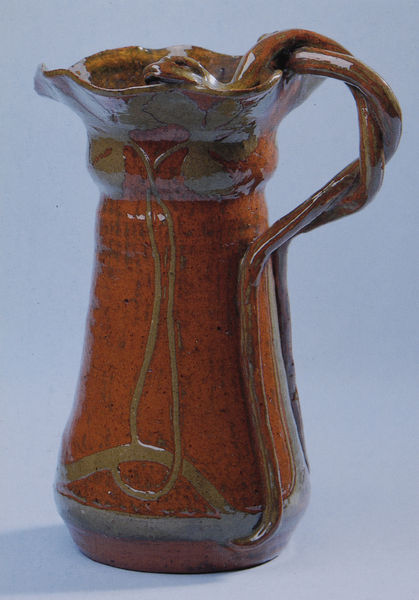
Titel: Kanne mit geschlungenem Henkel aus Schlangen
Künstler: Theodor Schmuz-Baudiss
Standort: Nürnberg.
Institution: Gewerbemuseum der Landesgewerbeanstalt im Germanischen Nationalmuseum
Schlagwörter: blau, blätter, schatten, wasser, gelb, grün, ocker, blume, blumen, braun, geschwungen, grau, orange, weiss, haus, rot, muster, ornament, trinken, boden, gold, kelch, blatt, pflanze, rund, henkel, kanne, keramik, krug, ton, vase, bewegt, linien, jugendstil, zopf, dekor, floral, verzierung, glänzend, faden, glatt, foto, fotografie, griff, flechten, gefäß, porzellan, linie, gewunden, strich, gedreht, verziert, karaffe, braum, geflochten, fließend, steingut, trichter, konvex, verdreht, kunsthandwerk, objekt, rötel, art deco, glasiert, glasur, lackiert, lasiert, gebrannt, modelliert, lasur, volkskunst, gedrechselt, tonkrug, trinkgefäss, gebrauchsgegenstand, olivgrün, arts and crafts, ausgießer, blau-grau, fayence, flechtwerk, gedrehter henkel, getöpfert, giessen, glasut, kefd, modellieren, steinzeug, töpfern, tülle, verflochten, wasserkrug, zupf, ölkrug